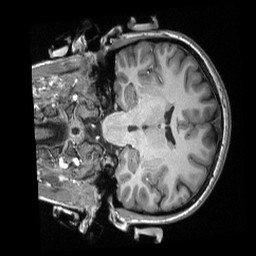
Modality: T1w
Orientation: coronal
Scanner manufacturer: siemens
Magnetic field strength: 3 T
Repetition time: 2.3 s
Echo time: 0.00308 s